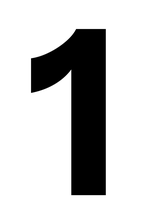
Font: InstrumentSans_Bold